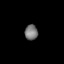
Tissue: lung
Cell type: Endothelial cells
Senescence score: 0.5458
Nuclear area (px): 196
Mean DAPI intensity: 118.485